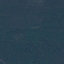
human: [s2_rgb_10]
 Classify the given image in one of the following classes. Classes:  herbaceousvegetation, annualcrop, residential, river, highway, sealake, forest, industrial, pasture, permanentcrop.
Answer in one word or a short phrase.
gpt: Forest